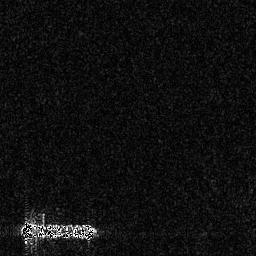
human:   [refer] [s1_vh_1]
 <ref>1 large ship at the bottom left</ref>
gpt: <box>[[6, 84, 37, 94, 0]]</box>